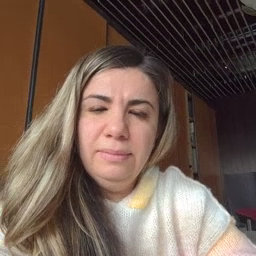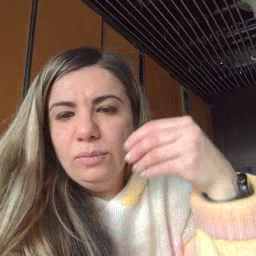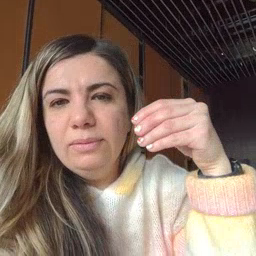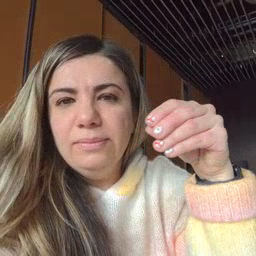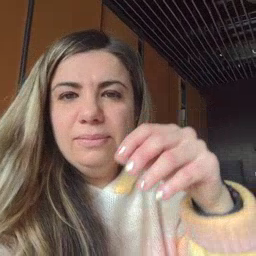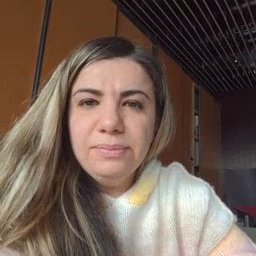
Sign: store